Question: My correlation table consists of 1446 x 1447.

Of these, I only want to see numbers greater than 0.9. (Includes 0.9)
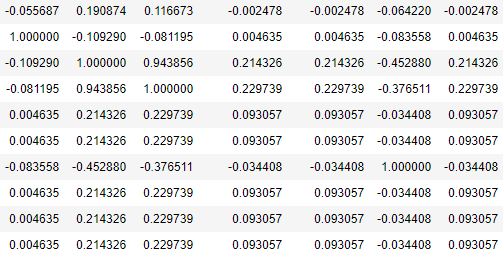
Answer: You can use 'numpy.where' with condition to find the indexes or actual values satisfied the condition.
'''
import numpy as np
table = np.random.rand(1446, 1447)
# get all indexes of elem having value >= 0.9
filtered_idx = np.where(table >= 0.9)
# get all elem values >= 0.9
filtered_values = table[filtered_idx]
assert all(filtered_values >= 0.9)
'''